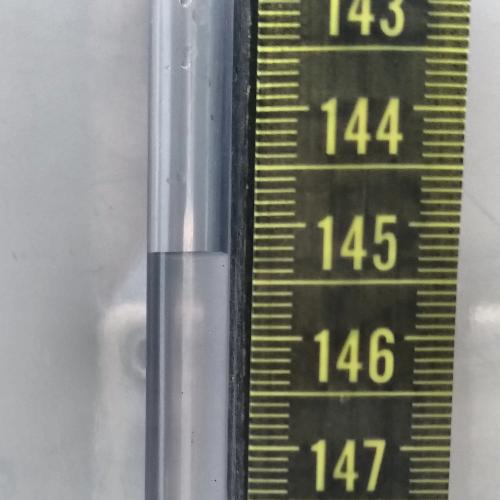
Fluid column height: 145.3 cm